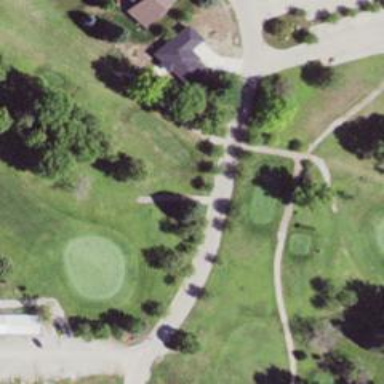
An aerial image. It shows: Pathway for golfing.